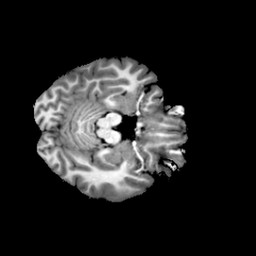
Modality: T1w
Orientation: axial
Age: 20
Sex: female
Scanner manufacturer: philips
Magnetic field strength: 3 T
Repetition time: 0.0082 s
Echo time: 0.0037 s